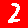
Digit: 2